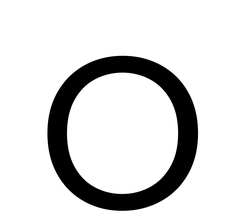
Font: Poppins-Light